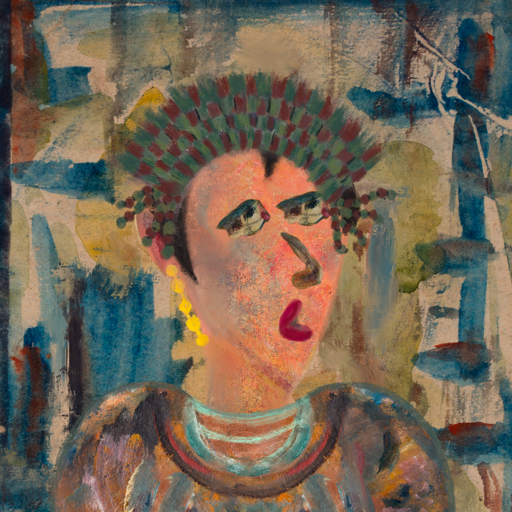
Background: Orphan, Head And Neck Side: Irani, Face Side: Pipe, Bust: Boggyland, Hair Side: Roy_Bahadur, Head Accessory: After_Raid_Crown, Second Necklace: Blank, Necklace: Blank, Baby: Blank